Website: walmart
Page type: billing-address
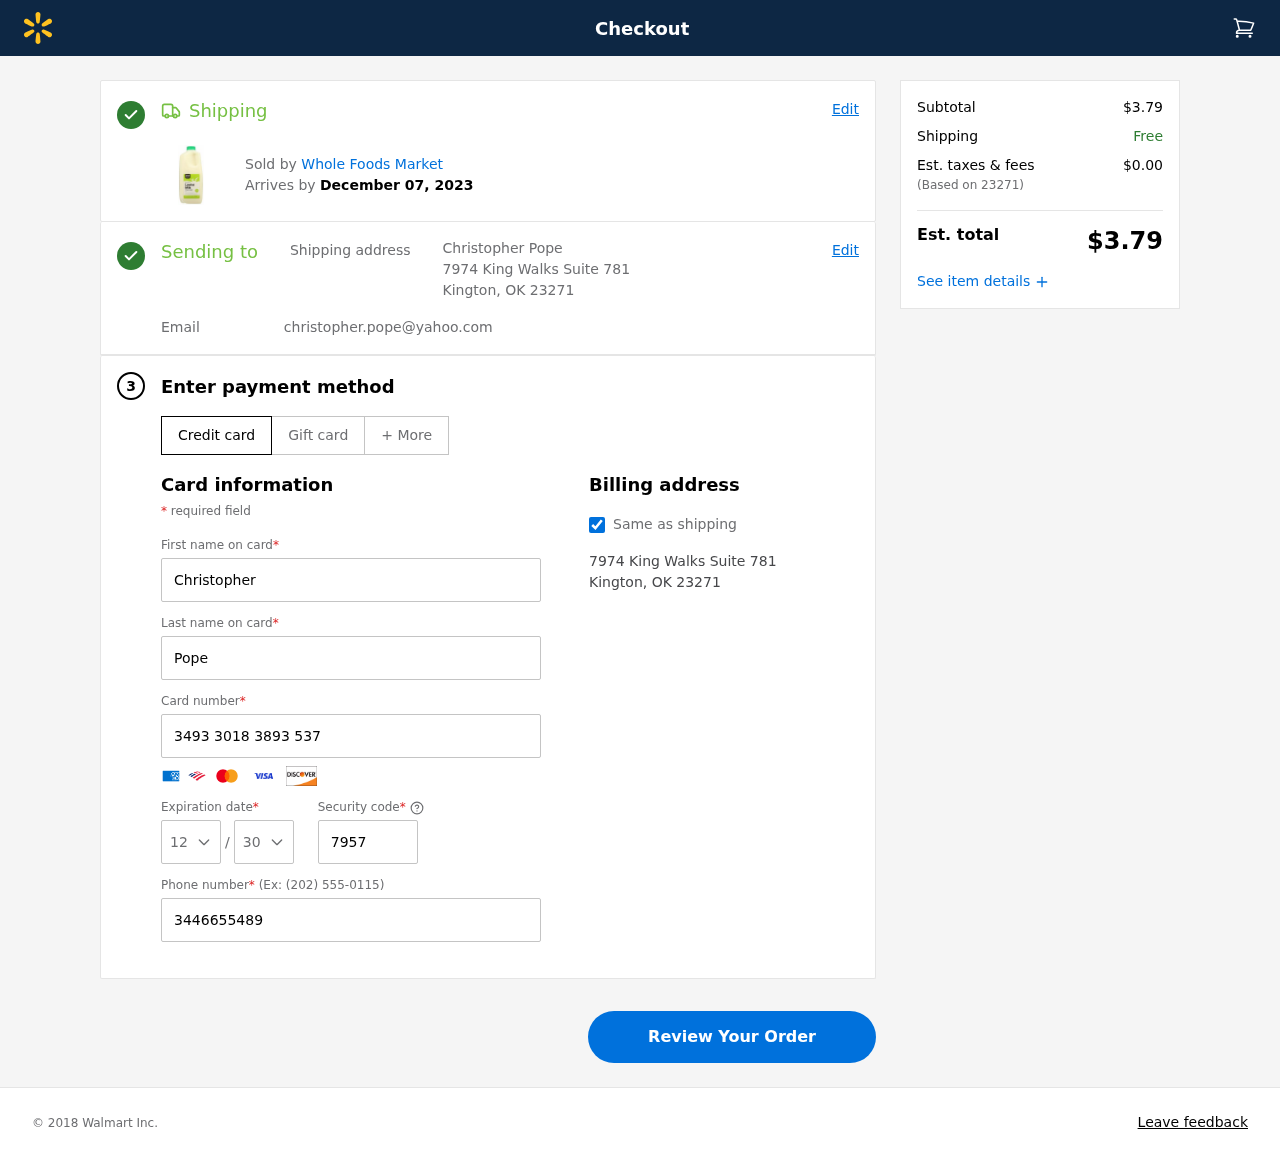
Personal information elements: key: PII_CARD_CVV
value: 7957
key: PII_CARD_EXPIRY_MONTH
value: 12
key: PII_CARD_EXPIRY_YEAR
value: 30
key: PII_CARD_NUMBER
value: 3493 3018 3893 537
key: PII_CITY_STATE_ZIP
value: Kington, OK 23271
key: PII_EMAIL
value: christopher.pope@yahoo.com
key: PII_FIRSTNAME
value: Christopher
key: PII_FULLNAME
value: Christopher Pope
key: PII_LASTNAME
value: Pope
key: PII_PHONE
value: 3446655489
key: PII_POSTCODE
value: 23271
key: PII_STREET
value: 7974 King Walks Suite 781
Product elements: key: PRODUCT1_BRAND
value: Whole Foods Market
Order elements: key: ORDER_DELIVERY_DATE
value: December 07, 2023
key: ORDER_SUBTOTAL
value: $3.79
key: ORDER_TAX
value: $0.00
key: ORDER_TOTAL
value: $3.79